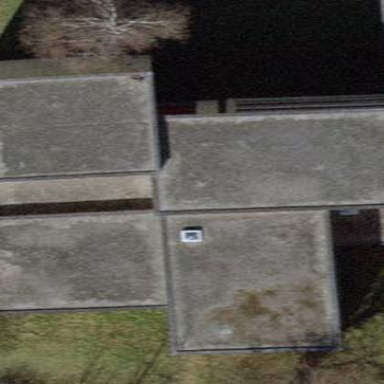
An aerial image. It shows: School building with flat roof.